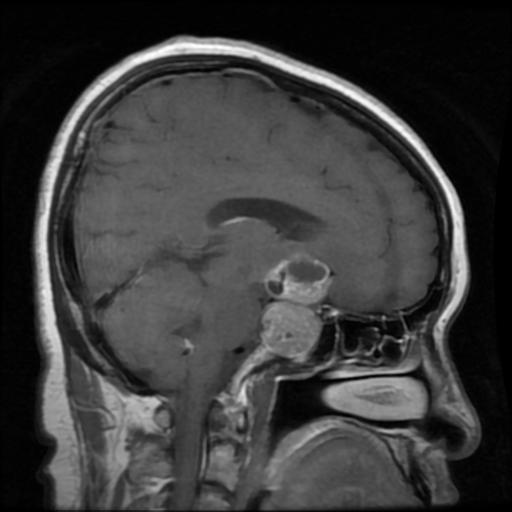
Label: pituitary